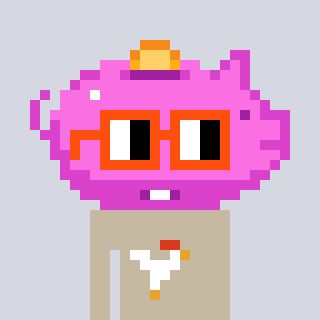
a pixel art character with square orange glasses, a piggybank-shaped head and a bege-colored body on a cool background